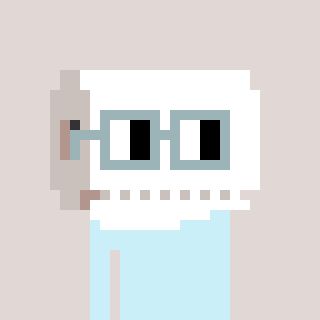
a pixel art character with square dark gray glasses, a toiletpaper-full-shaped head and a grayscale-colored body on a warm background